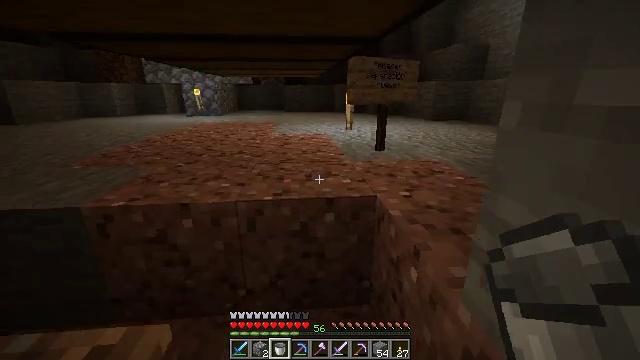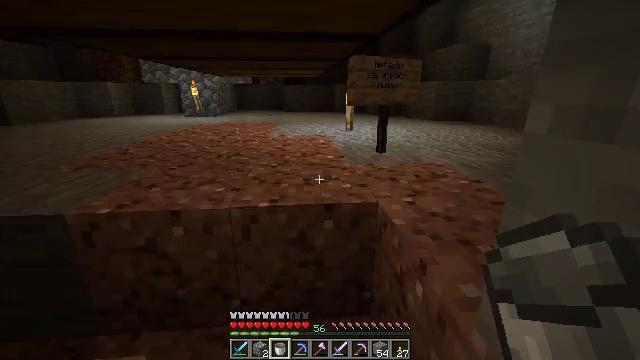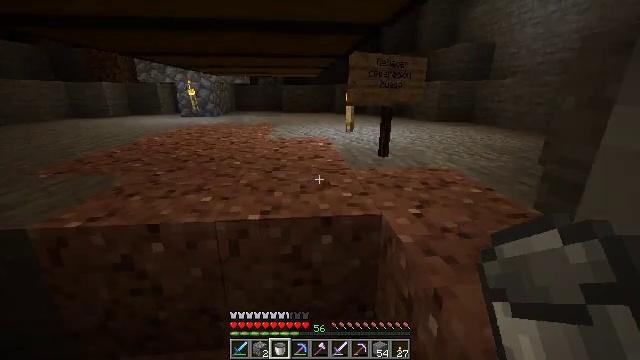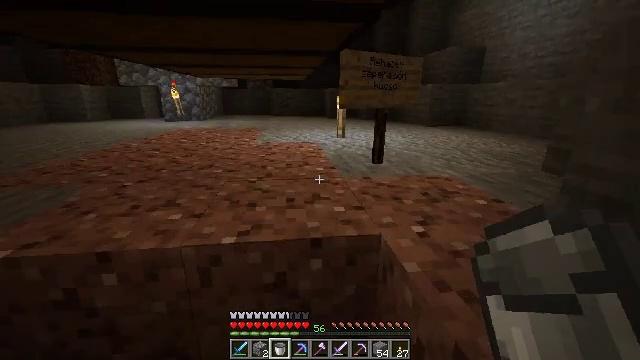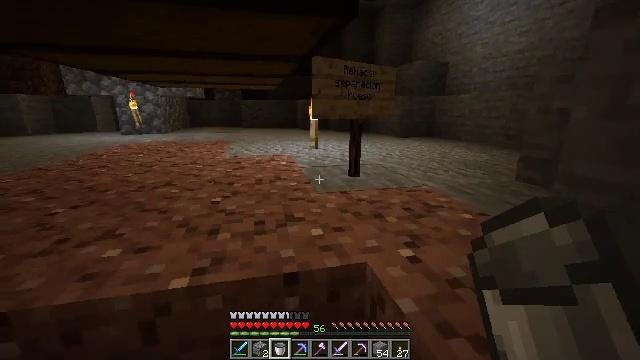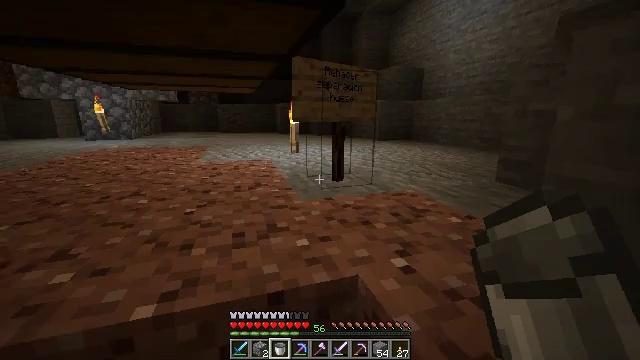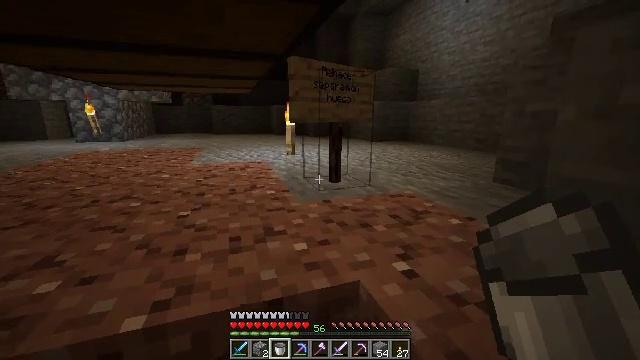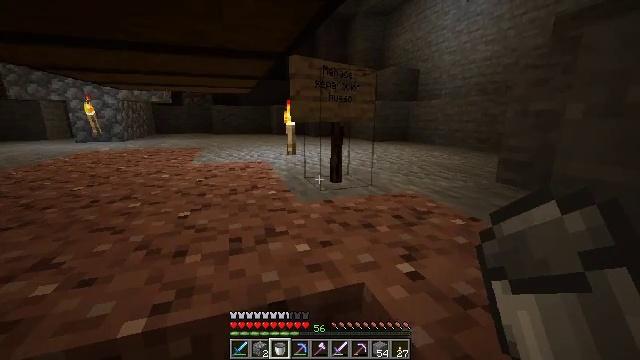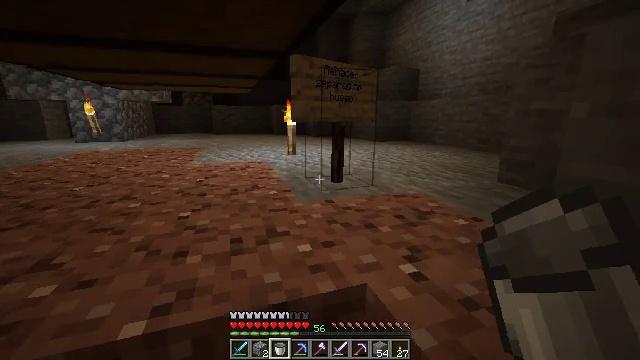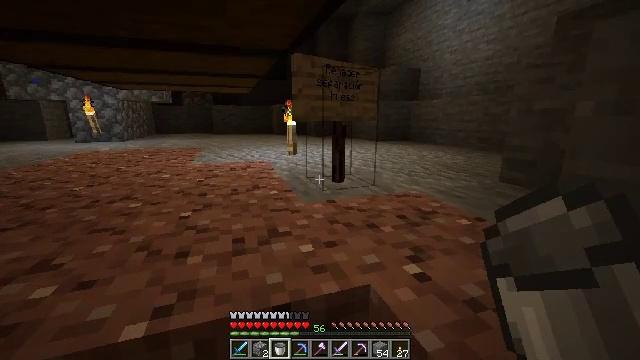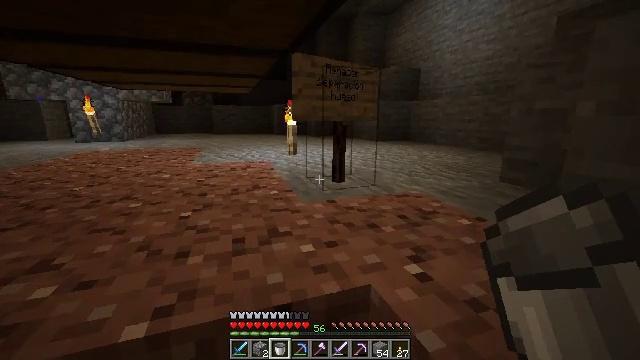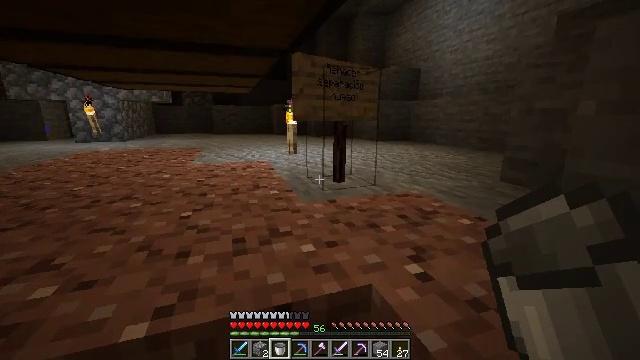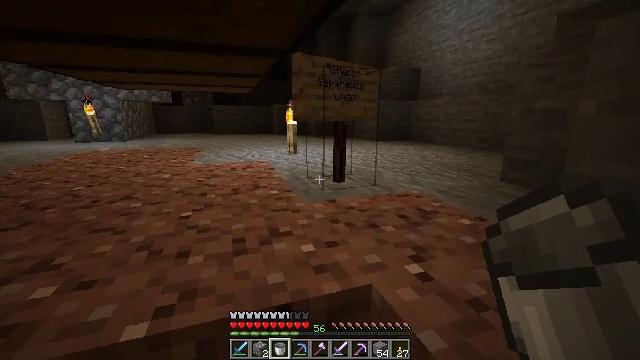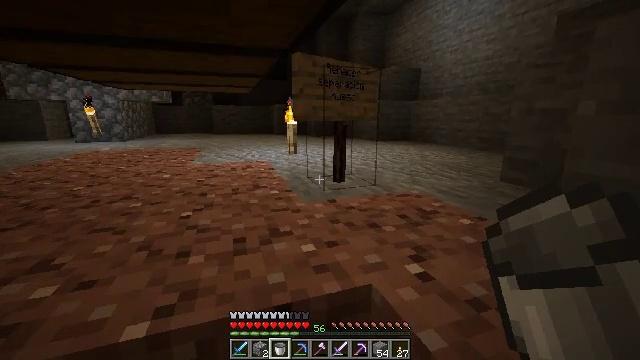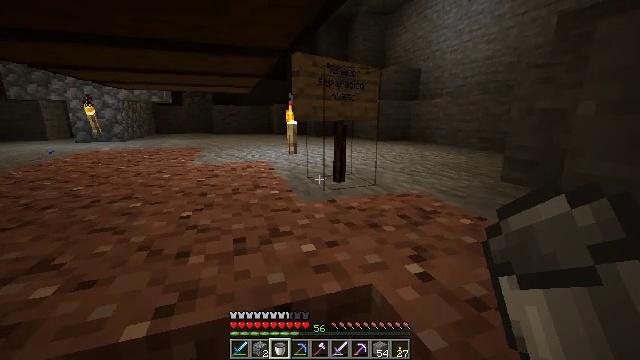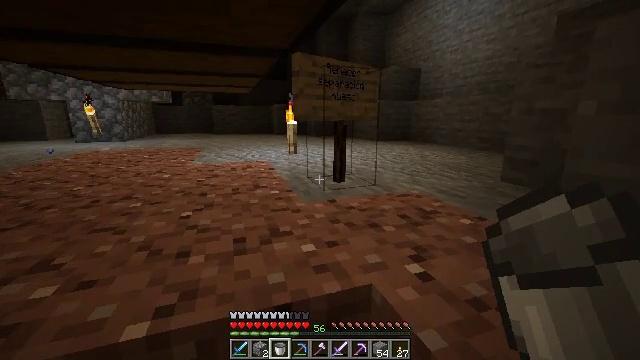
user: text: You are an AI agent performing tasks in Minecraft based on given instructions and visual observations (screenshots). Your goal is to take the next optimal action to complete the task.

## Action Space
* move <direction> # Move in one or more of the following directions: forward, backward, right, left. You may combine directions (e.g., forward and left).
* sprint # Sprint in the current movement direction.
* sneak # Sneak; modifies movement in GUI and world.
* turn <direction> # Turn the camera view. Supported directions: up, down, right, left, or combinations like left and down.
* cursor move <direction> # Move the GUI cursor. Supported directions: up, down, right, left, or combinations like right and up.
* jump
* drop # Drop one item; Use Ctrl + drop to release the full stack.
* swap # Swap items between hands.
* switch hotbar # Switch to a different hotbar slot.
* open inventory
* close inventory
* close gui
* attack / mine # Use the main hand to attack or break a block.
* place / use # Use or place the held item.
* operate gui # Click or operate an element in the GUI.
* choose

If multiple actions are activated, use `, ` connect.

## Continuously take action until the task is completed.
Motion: motion action
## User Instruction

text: Attack the spruce sign to dismantle it.
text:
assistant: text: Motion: move forward
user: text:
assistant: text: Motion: move forward
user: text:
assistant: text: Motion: move forward, turn right
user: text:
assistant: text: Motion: turn right and up
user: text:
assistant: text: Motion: turn right
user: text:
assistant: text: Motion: turn right
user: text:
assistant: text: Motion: no_op
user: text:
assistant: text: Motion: no_op
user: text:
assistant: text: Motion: no_op
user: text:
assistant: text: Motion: no_op
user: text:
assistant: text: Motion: no_op
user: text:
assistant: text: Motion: no_op
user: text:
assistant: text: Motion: no_op
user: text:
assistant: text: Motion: no_op
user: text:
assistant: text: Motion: no_op
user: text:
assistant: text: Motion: no_op
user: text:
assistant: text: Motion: move forward, turn right and up
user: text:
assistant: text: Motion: move forward, turn right and up
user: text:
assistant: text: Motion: move forward, turn up
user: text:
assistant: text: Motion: move forward, turn up
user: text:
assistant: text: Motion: turn up
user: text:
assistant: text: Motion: no_op
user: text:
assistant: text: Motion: no_op
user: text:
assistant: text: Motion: no_op
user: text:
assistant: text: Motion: attack / mine
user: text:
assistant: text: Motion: attack / mine
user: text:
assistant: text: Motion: attack / mine
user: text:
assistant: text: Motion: attack / mine
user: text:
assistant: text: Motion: attack / mine
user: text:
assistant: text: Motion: attack / mine